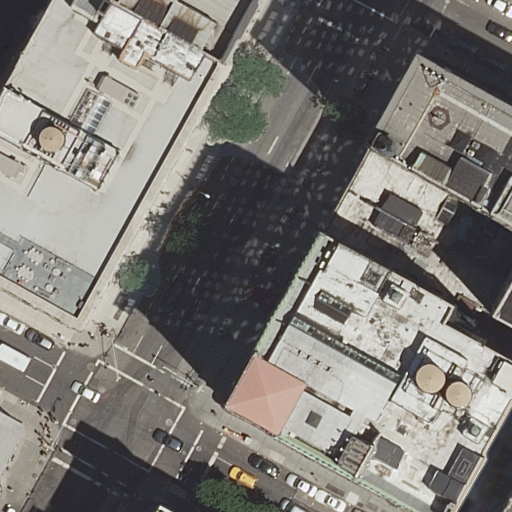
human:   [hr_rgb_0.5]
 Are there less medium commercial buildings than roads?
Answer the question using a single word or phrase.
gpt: yes

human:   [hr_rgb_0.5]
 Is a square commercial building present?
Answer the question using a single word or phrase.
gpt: no

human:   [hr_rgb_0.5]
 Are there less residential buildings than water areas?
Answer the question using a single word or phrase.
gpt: no

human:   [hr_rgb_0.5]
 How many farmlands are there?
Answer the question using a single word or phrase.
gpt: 0

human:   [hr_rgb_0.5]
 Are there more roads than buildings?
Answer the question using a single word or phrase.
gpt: no

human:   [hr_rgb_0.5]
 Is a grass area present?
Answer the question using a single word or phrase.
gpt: no

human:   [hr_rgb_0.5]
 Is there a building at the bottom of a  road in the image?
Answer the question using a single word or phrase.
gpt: yes

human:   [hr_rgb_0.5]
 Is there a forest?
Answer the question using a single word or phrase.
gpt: no

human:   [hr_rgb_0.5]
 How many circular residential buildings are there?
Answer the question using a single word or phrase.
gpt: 0

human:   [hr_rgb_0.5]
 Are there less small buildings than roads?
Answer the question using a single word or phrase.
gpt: yes

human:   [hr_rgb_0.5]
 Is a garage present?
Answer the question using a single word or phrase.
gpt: no

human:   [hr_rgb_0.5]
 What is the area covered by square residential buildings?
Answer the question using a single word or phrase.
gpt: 0m2

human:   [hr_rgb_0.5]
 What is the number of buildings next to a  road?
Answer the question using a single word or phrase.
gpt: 9

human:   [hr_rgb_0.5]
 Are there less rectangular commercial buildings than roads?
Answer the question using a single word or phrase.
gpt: yes

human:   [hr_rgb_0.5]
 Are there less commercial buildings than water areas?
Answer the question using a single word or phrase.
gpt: no

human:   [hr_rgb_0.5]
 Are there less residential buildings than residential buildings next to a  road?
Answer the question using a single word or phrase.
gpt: no

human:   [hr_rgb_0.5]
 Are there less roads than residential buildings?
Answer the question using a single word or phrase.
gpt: yes

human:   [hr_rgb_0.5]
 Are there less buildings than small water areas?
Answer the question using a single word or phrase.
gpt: no

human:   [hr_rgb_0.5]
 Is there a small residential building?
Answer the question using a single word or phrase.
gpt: yes

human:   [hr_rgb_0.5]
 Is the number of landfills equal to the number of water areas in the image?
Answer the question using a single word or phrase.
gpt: yes

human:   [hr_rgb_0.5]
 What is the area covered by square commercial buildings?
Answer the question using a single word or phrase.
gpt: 0m2

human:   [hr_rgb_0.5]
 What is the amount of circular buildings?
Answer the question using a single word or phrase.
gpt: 0

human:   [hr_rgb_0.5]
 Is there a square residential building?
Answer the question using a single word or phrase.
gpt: no

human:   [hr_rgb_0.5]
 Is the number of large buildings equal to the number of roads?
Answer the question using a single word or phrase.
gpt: no

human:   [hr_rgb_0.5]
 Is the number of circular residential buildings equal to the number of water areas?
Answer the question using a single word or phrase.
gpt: yes

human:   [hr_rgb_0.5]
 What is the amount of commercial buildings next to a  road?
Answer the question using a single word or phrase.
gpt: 0

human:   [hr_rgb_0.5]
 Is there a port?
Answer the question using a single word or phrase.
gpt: no

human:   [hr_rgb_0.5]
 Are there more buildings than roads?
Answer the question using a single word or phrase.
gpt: yes

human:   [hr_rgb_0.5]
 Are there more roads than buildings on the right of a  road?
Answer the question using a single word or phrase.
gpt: no

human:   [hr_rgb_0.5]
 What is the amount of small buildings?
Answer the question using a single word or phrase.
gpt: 2

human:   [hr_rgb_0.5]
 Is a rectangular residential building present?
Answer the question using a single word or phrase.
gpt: yes

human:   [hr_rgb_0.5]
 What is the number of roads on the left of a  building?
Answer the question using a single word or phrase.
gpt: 3

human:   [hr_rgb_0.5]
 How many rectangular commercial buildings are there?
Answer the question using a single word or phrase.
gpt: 0

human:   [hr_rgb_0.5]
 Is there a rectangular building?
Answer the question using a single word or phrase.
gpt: yes

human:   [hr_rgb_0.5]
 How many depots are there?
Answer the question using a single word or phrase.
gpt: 0

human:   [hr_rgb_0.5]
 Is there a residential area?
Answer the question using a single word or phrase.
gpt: no